Question: I parsed the XML data from a feed. I stored all data in 'NSArray'. I loaded the images and title in 'UITableview' using 'UILable'. But when I use the scroll, the text will be collapsed as follows.

My code is as follows...
'''
-(UITableViewCell *)tableView:(UITableView *)tableView1 cellForRowAtIndexPath:(NSIndexPath *)indexPath
{
static NSString *CellIdentifier = @"Cell";
UITableViewCell *cell = [tableView1 dequeueReusableCellWithIdentifier:CellIdentifier];
if (cell == nil){
cell = [[[UITableViewCell alloc] initWithFrame:CGRectZero reuseIdentifier:CellIdentifier] autorelease];
}
CGRect frame = CGRectMake(70.0, 00.0, 250.0, 55);
valueField = [[UILabel alloc] initWithFrame:frame];
[valueField setAutoresizingMask:UIViewAutoresizingFlexibleLeftMargin];
valueField.tag = 111;
valueField.font=[UIFont fontWithName:@"Helvetica" size:13.0];
valueField.textAlignment = UITextAlignmentLeft;
valueField.lineBreakMode=UILineBreakModeWordWrap;
valueField.numberOfLines = 0;
valueField.textColor = [UIColor whiteColor];
valueField.text=[title1 objectAtIndex:indexPath.row];
valueField.highlightedTextColor = [UIColor whiteColor];
valueField.baselineAdjustment = UIBaselineAdjustmentAlignCenters;
valueField.adjustsFontSizeToFitWidth = YES;
valueField.backgroundColor = [UIColor colorWithRed:0.0 green:0.0 blue:0.0 alpha:0.0];
[cell.contentView addSubview:valueField];
[valueField release];
UIImage *patternImage = [UIImage imageNamed:@"bg.jpg"];
UIView *backView = [[[UIView alloc] initWithFrame:CGRectZero] autorelease];
backView.backgroundColor = [UIColor colorWithPatternImage: patternImage];
cell.backgroundView = backView;
NSString *image1 =[images objectAtIndex:indexPath.row];
NSLog(@"Images ..... = %@",image1);
NSData *mydata = [[NSData alloc] initWithContentsOfURL:[NSURL URLWithString:[images objectAtIndex:indexPath.row]]];
UIImage *myimage = [[UIImage alloc] initWithData:mydata];
UIImageView *imageView = [ [ UIImageView alloc ] initWithImage: myimage ];
imageView.frame = CGRectMake(0.0f, 00.0f, 60.0f, 63.0f);
[cell.contentView addSubview:imageView];
//cell.imageView.image = myimage;
return cell;
}
'''
I don't know how to solve this issue.
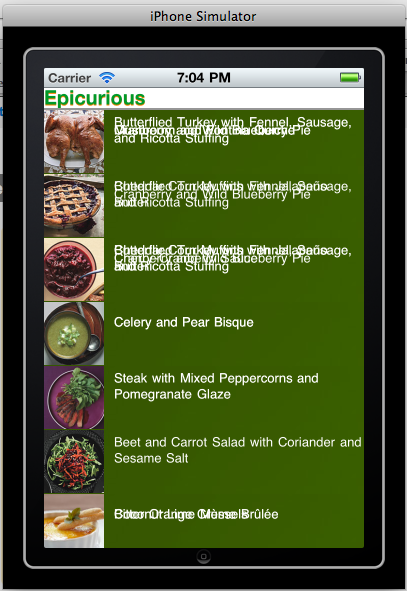
Answer: Every time the cell is reloaded, the UILabel is added.
Do something like
'''
if (cell == nil)
{
cell = [[[UITableViewCell alloc] initWithFrame:CGRectZero reuseIdentifier:CellIdentifier] autorelease];
CGRect frame = CGRectMake(70.0, 00.0, 250.0, 55);
valueField = [[UILabel alloc] initWithFrame:frame];
[valueField setAutoresizingMask:UIViewAutoresizingFlexibleLeftMargin];
valueField.tag = 111;
valueField.font=[UIFont fontWithName:@"Helvetica" size:13.0];
valueField.textAlignment = UITextAlignmentLeft;
valueField.lineBreakMode=UILineBreakModeWordWrap;
valueField.numberOfLines = 0;
valueField.textColor = [UIColor whiteColor];
valueField.highlightedTextColor = [UIColor whiteColor];
valueField.baselineAdjustment = UIBaselineAdjustmentAlignCenters;
valueField.adjustsFontSizeToFitWidth = YES;
valueField.backgroundColor = [UIColor colorWithRed:0.0 green:0.0 blue:0.0 alpha:0.0];
[cell.contentView addSubview:valueField];
[valueField release];
}
valueField.text=[title1 objectAtIndex:indexPath.row];
'''